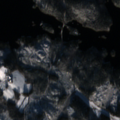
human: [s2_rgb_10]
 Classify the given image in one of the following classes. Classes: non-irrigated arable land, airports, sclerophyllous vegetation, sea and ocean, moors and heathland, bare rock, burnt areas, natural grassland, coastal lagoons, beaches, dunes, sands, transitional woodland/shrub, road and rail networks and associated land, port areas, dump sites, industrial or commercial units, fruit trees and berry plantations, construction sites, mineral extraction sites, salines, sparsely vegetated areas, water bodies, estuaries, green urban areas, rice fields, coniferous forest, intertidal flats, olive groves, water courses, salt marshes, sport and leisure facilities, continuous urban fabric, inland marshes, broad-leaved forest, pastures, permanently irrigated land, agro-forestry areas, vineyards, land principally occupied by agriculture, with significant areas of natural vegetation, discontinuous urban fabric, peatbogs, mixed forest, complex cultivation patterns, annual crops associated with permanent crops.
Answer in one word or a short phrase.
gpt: coniferous forest, mixed forest, transitional woodland/shrub, water bodies